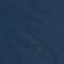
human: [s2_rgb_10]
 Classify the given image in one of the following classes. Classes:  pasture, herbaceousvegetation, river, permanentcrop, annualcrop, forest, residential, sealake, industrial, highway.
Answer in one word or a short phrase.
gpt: SeaLake